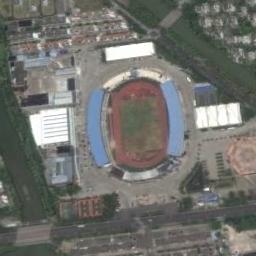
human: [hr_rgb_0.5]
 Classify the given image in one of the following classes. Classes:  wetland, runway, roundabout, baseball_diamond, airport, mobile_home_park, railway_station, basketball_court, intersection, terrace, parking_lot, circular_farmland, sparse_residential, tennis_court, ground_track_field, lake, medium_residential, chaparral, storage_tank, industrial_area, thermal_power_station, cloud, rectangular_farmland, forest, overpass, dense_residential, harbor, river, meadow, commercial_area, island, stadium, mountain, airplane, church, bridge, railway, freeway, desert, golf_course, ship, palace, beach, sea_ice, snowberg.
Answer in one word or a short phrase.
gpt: stadium